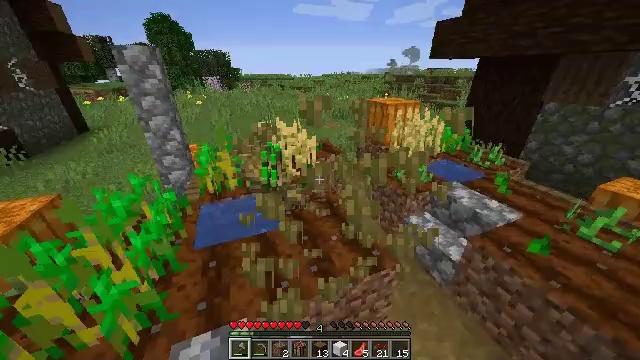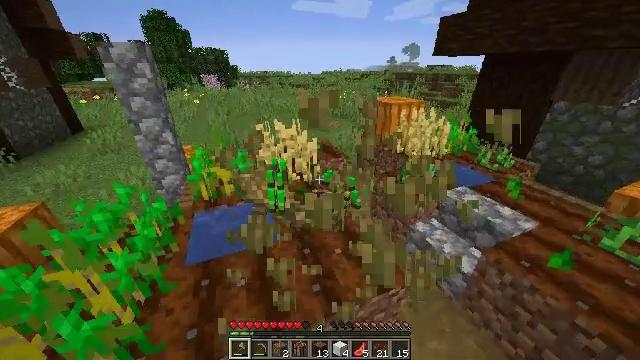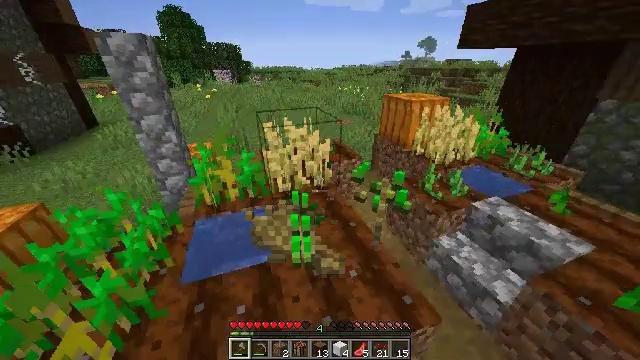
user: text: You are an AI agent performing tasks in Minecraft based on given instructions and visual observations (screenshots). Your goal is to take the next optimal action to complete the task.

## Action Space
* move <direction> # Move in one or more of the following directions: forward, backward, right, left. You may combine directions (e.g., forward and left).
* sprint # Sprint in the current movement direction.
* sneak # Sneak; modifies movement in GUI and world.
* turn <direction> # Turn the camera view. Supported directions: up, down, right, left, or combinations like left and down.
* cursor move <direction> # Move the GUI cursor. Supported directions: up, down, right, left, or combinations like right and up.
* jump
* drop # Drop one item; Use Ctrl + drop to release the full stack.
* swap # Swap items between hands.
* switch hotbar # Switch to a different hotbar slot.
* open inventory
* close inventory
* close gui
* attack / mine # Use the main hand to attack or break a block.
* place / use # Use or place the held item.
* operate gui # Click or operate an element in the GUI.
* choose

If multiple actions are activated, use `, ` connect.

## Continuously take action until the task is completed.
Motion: motion action
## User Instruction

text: Gather the pumpkin stem from the farm.
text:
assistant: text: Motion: move forward, sprint, attack / mine
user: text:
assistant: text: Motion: move forward, sprint, turn left and down, attack / mine
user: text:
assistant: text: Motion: sprint, attack / mine